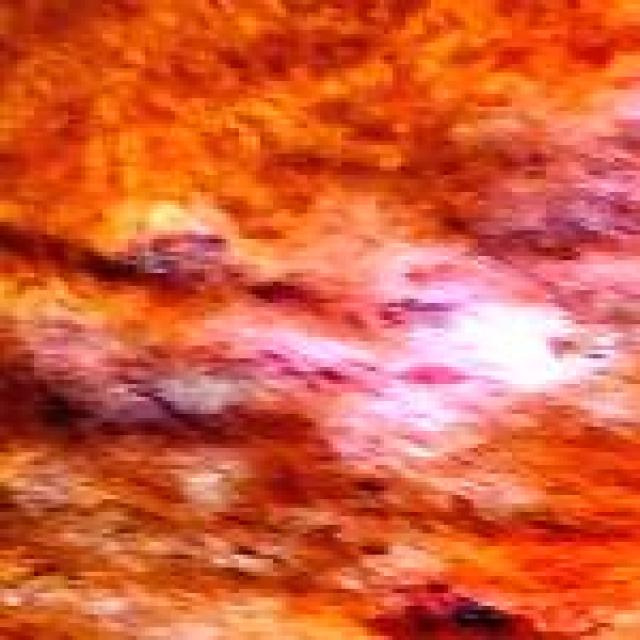
Canine fungal skin infection — characterized by alopecia, scaling, crusting, and circular lesions. Common agents include Malassezia and Candida species.